Question: I want to very roughly simulate friction on particles from a top-down point of view. The particles should tend to come to a halt when they are going slow and experience less friction (relative to their velocity) the faster they are going. It should look something like this...

At the moment friction (a force applied to the particles every frame) = -(velocity*constant1 - velocity^2*constant2 )*deltatime
Can someone suggest a better way of doing this?
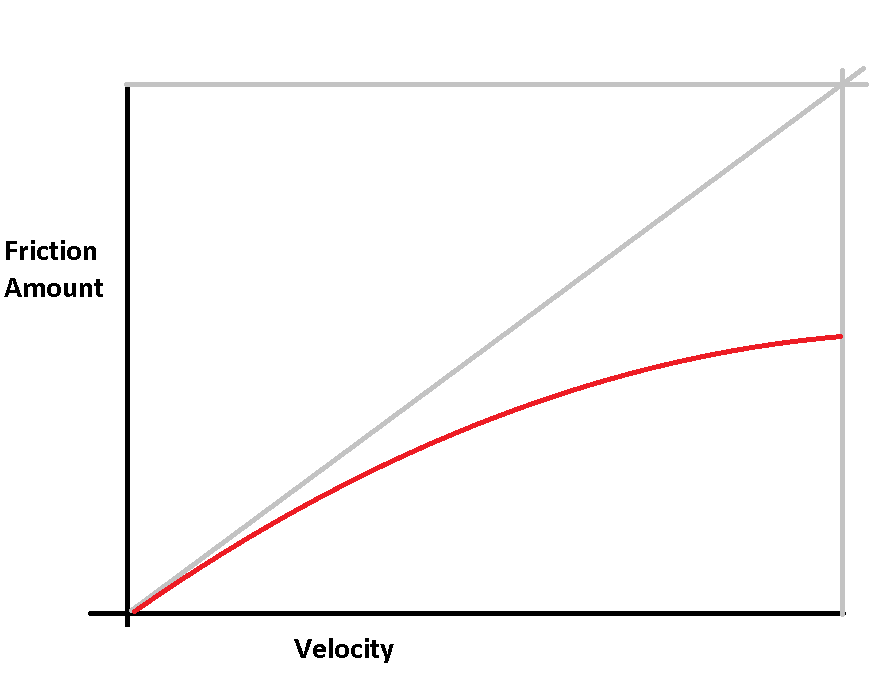
Answer: ## Usual friction
Usually friction is caused by speed and modeled in simple models by something like, say, - c v^2.
That means that if your particles have a force attracting them (e.g. gravity), then at some point friction evens it out and your particles reach a maximum constant velocity.
With the friction formula in your example, it eventually decreases and even reaches a positive value for big enough velocities, thus pushing the particles in the direction of their speed, which is kind of strange. In any case, friction forces that do not monotonously increase with speed are suspect.
The behaviour you describe by saying "experience less friction relative to their velocities the faster they are going", can be expressed mathematically by saying that you want a function that diverges less quickly than the identity. Formally, you are looking for a function 'f(x)' such that 'f(x)/x' converges towards 0 when 'x' goes to infinity.
Let us leave aside functions that converge to a finite value (possibly 0), as they don't seem intuitive : the faster you go, the more friction you should have.
## Functions you can use
Functions that diverge slower than 'x' but still diverge are typically the powers of 'x' with degrees in ]0,1[ (0 and 1 excluded). A good example is 0.5, a.k.a the square root of 'x'.
Furthermore, another good fit is the log function, that diverges very slowly.
Then you can take any linear combination of the above, and even powers of the log.
## Behaviour for small velocities
Now on your graph, the red line is always below the grey one, which isn't the case for a function x^a as described above. You probably want something that is 0 in x=0, since it doesn't make much sense even with your model to see a particle turn around and go back when it reaches speed 0. To comply to both requirements, you again have several options.
- piecewise functions. Trivial, possibly easy to compute. Say you use 'x^0.83' on the interval [1,+inf[ and something that is 0 in x=0 and 1^0.83=1, in x=1, on the interval [0,1[. Typically something as trivial as 'x' itself.- shifting the function, typically by 1 (that is enough for all the cases we look at). For the log this is pretty straightforward, since it diverges towards -inf in 0, and is 0 in 1, you should for your use never take 'log(x)' but rather 'log(1+x)'. For powers, they behave like we want ("below the red line") for x > 1. To keep the property of a null friction when x=0, you need to shift in a fashion like : 'f(x)=(1+x)^a-1' with a in ]0,1[
## Customizing to your taste
Now that you have all this, I would recommend you to try to plot a few of these functions. Pick the one that seems the most appropriate, you can typically chose how slow to increase by picking either the log (as slowest) or any power function (knowing that the bigger the power, the faster the increase in friction relative to velocity). You can also stretch the curve to increase faster or slower but keep the same "curvature", by dilating the curve, i.e. replace 'x' by 'x/a' or 'a * x'. For example, with 'x^0.8', you can get this function : <URL>
Only you know what kind of forces apply on the particles (which is with what you should compare the output values of the function, thus the 'f(x)'), and what velocities are typical for the particles (thus over which 'x' your function should span with acceptable values), so I cannot help you with that.
Then try some experiments with your game to adjust your parameters, and voila ! You're done.